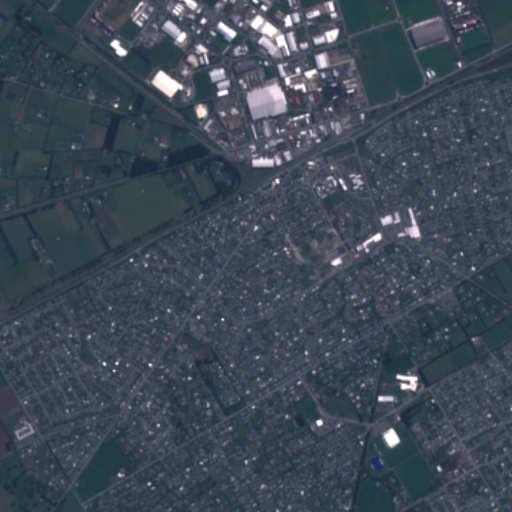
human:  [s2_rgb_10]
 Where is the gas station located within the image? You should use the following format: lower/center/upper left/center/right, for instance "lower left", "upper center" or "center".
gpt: The gas station is located in the upper right of the image.
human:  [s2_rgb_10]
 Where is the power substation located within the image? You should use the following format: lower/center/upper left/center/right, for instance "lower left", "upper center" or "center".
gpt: The power substation is located in the lower left of the image.
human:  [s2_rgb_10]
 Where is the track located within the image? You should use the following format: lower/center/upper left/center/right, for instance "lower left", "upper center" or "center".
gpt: The track is located in the lower left of the image.
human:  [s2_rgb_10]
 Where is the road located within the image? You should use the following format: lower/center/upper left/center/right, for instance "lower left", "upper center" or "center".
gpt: There is no road in the image.